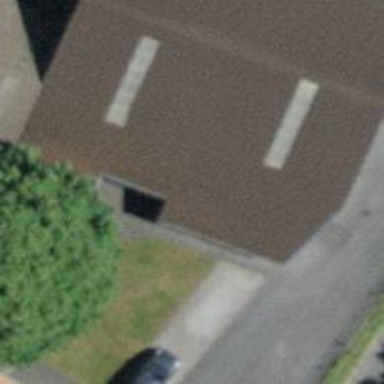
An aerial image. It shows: Barn.